Current action and preconditions to check: trajectory_clear

Your task: For each precondition in the list above, predict whether it will hold at this action.

Consider the current scene as observed from the mobile robot's camera, and analyze the predicted future states of all dynamic agents (e.g., people, animals, vehicles, or any moving entities) within the NEXT SECOND.

IMPORTANT: Only answer "very likely" if you are absolutely certain—based on strong, clear evidence—that a dynamic agent will violate the precondition in the predicted future state. Do NOT answer "very likely" for unlikely, ambiguous, or low-probability risks.

Ask yourself for each precondition: Is there a high probability, with clear and convincing evidence, that the predicted future states of any dynamic agent will interfere with the predicted future state of the currently executing action within the NEXT SECOND, causing that precondition to fail?

Assess the risk level based on these predictions. Use "likely" or "very likely" if motions create a clear risk of interference.

Use "neutral" or "improbable" if agents are nearby but their predicted paths are clearly diverging or non-conflicting.

Failure Risk Categories: "very improbable", "improbable", "neutral", "likely", "very likely"

Answer Format: Output ONLY the probability_of_failure value from these categories: "very improbable", "improbable", "neutral", "likely", "very likely"

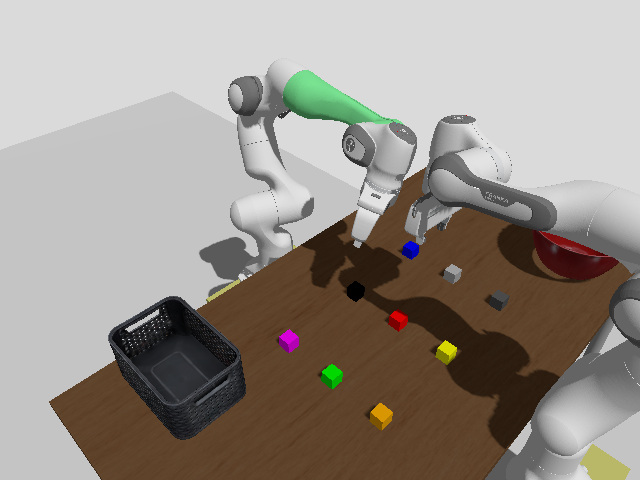

Answer: very likely